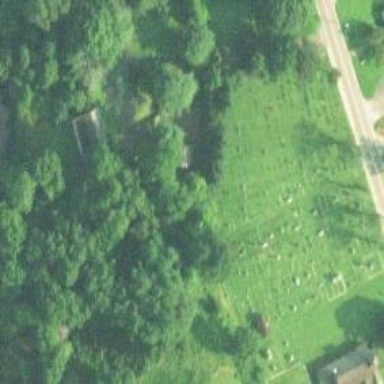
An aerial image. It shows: Cemetery.